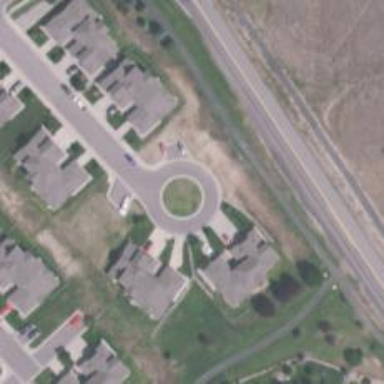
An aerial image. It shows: Turning loop on the road.